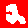
Digit: 2